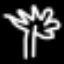
Label: palm tree